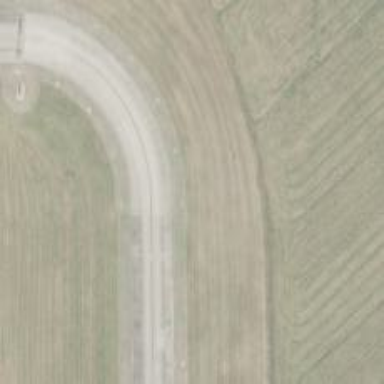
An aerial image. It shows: View of taxiway at the airport.